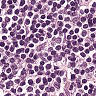
Metastatic tissue present: no